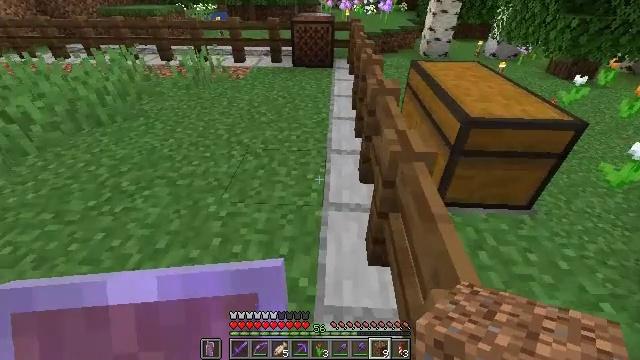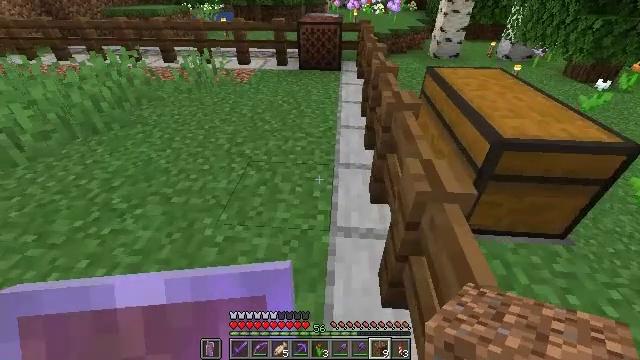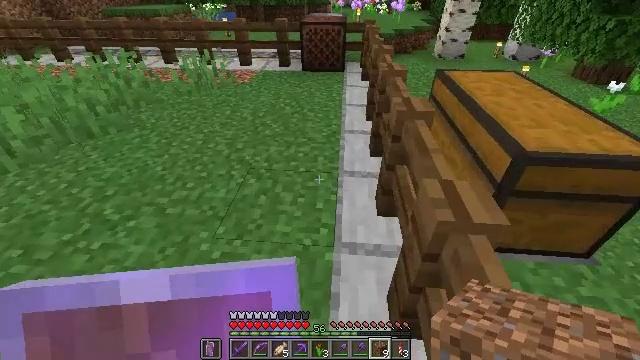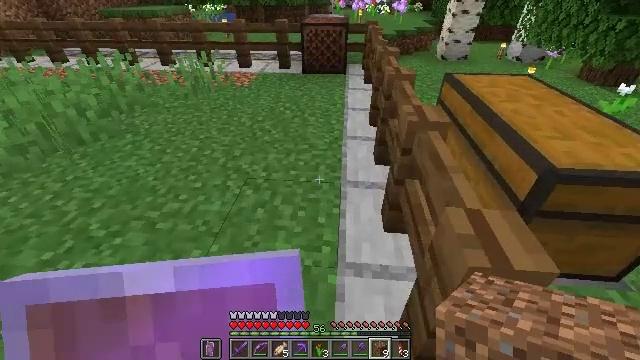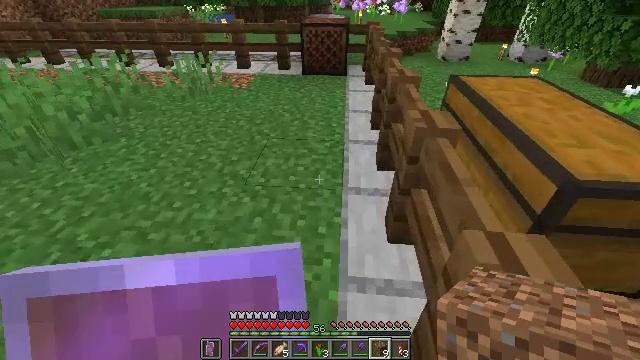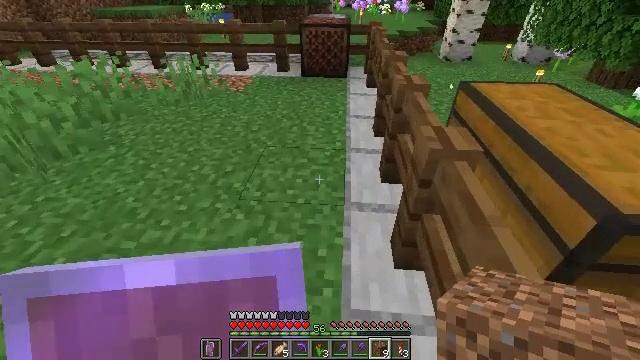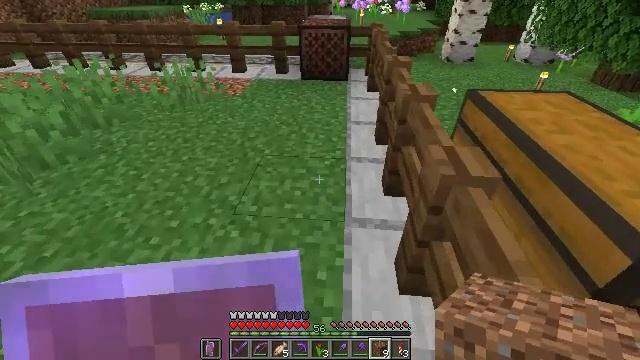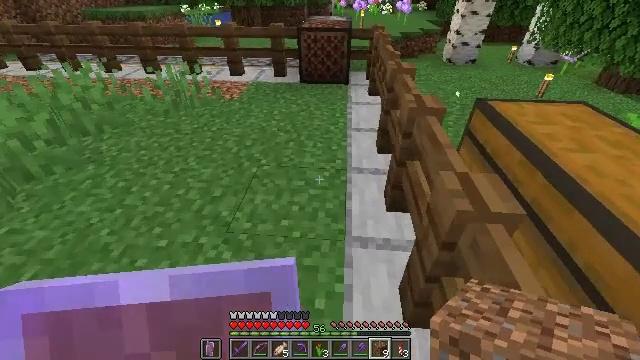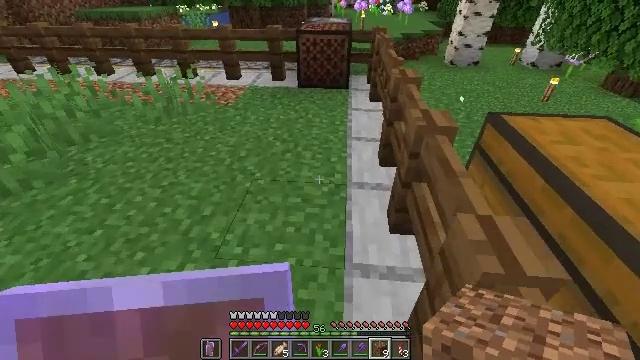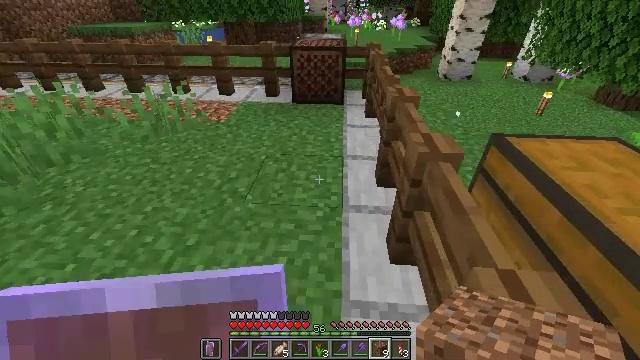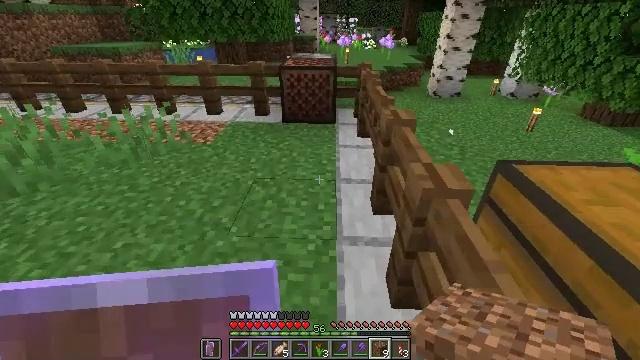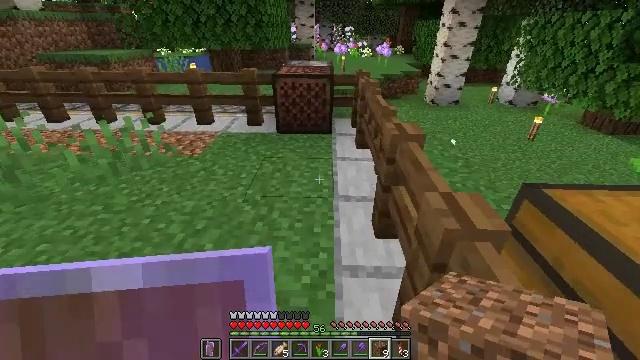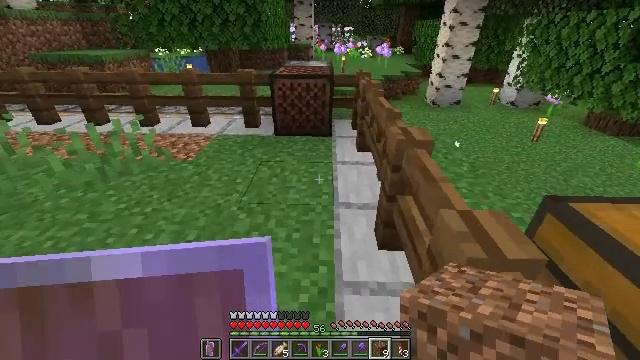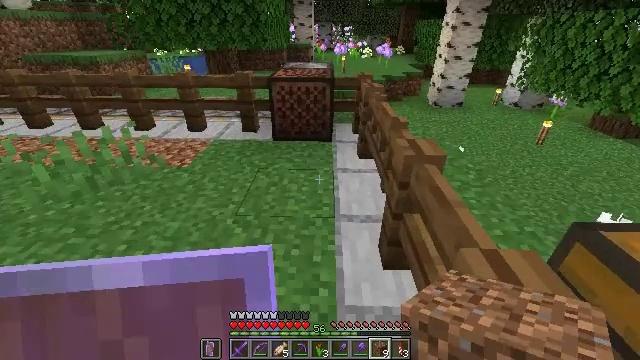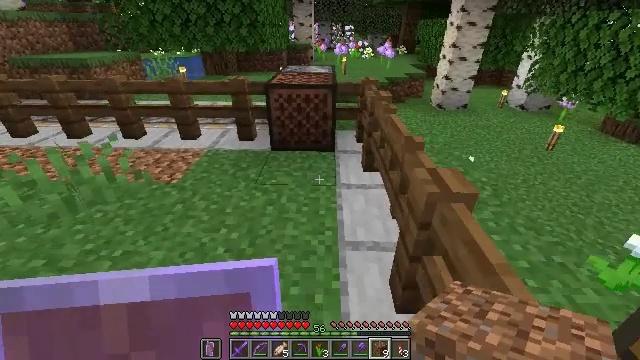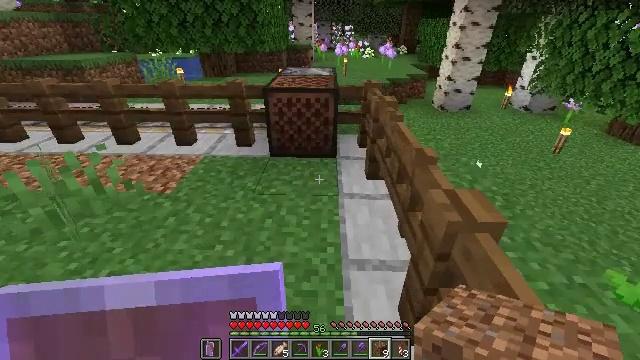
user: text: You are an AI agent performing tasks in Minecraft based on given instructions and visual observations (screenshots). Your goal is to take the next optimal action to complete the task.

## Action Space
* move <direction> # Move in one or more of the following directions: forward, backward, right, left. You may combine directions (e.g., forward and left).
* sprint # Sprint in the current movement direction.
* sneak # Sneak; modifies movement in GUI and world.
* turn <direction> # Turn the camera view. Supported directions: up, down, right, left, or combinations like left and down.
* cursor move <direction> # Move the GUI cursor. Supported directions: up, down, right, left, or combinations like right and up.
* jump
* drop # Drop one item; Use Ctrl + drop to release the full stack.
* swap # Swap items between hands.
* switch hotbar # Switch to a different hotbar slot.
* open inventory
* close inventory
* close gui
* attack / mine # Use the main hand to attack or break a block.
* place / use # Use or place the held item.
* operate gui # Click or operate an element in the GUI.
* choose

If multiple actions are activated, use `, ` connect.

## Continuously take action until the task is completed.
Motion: motion action
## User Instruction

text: Gather smooth stone from the ground.
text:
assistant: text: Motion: move forward, turn left
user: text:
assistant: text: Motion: move forward
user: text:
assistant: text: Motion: move forward
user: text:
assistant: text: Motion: move forward
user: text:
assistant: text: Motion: move forward
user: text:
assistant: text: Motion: move forward
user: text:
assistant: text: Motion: move forward
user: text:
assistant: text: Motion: move forward
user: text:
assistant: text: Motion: move forward, turn right and up
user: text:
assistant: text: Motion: move forward, turn right and up
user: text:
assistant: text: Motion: move forward, turn up
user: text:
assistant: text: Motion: move forward
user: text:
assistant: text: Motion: move forward
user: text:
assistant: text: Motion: move forward
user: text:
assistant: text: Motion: move forward
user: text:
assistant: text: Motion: move forward
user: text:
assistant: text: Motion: move forward
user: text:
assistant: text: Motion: move forward
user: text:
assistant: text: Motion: move forward
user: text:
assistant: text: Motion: move forward and move right, turn up
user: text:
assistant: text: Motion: move forward and move right
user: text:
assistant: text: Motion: move forward and move right, turn left
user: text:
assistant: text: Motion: move forward and move right, turn left
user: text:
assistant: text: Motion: move forward and move right, turn left
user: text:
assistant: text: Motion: move forward and move right
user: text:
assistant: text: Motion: move forward and move right, turn left
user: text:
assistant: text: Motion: move forward and move right, turn left and down
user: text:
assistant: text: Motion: move right, turn left and down
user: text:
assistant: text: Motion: no_op
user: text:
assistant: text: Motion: no_op